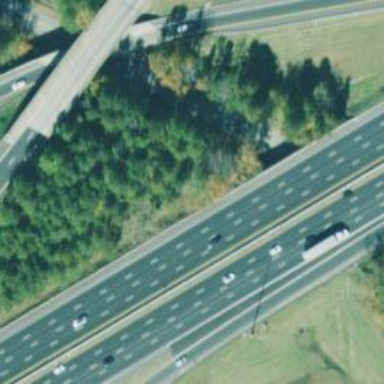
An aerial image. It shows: Motorway bridge.